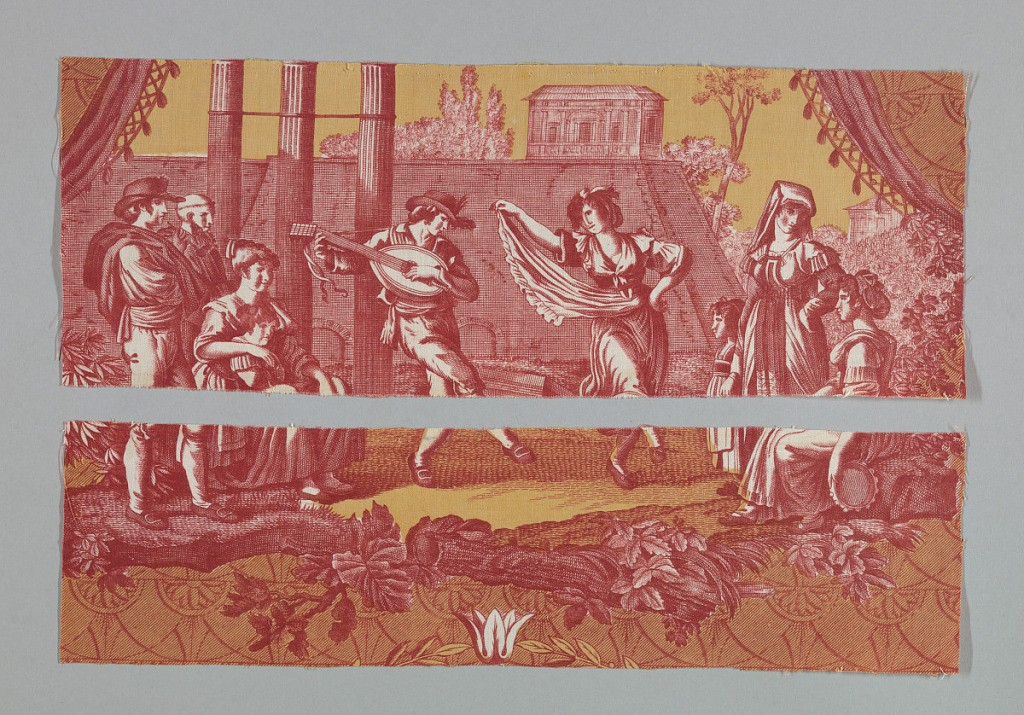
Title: Scènes romaines
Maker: Bartolomeo Pinelli, Italian, 1781–1835
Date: ca. 1811
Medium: cotton Technique: printed on plain weave
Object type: Fragment
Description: Fragment shows two dancing figures with seven others watching. Classical buildings in the background. In red and yellow on white ground.